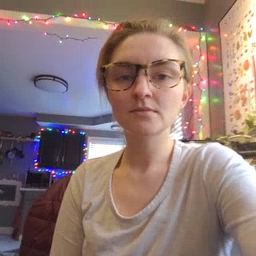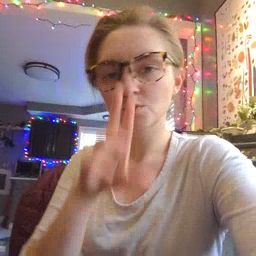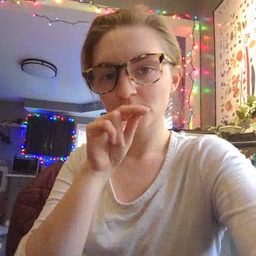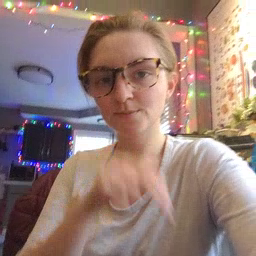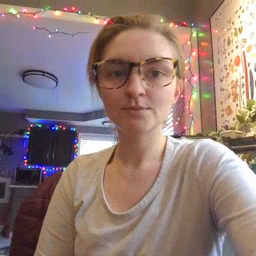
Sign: duck